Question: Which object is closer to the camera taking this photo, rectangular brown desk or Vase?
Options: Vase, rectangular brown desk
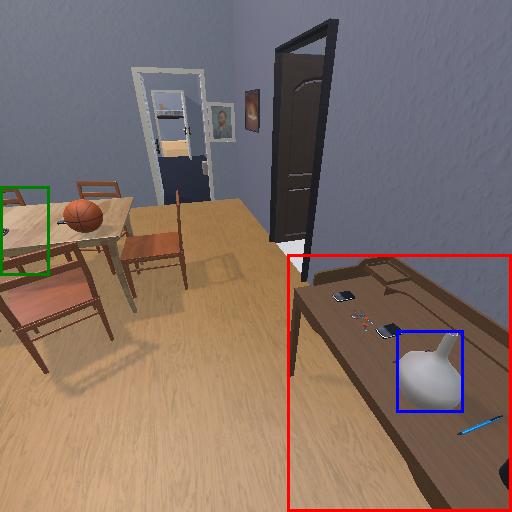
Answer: Vase